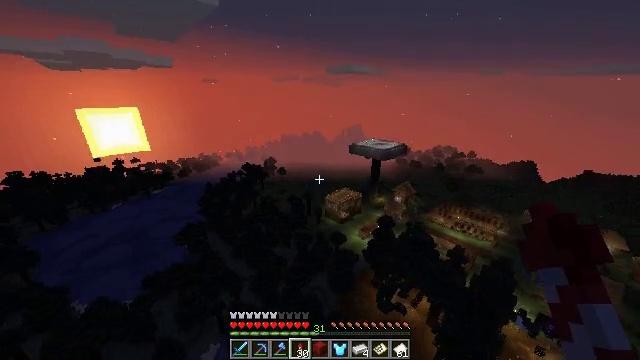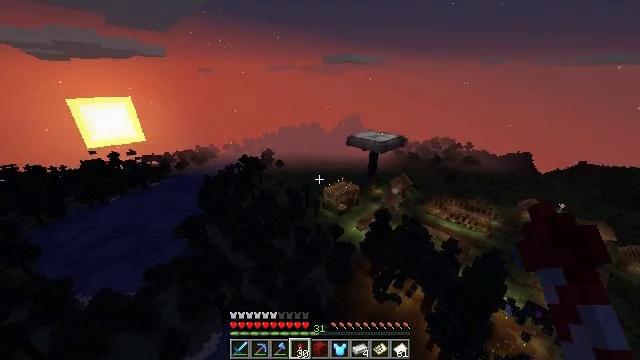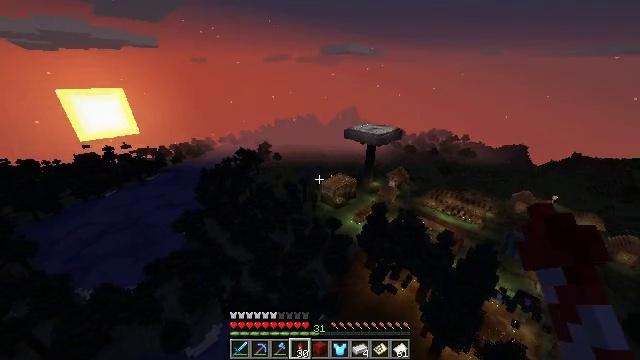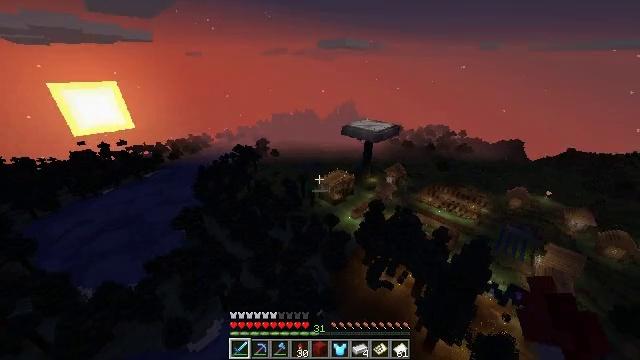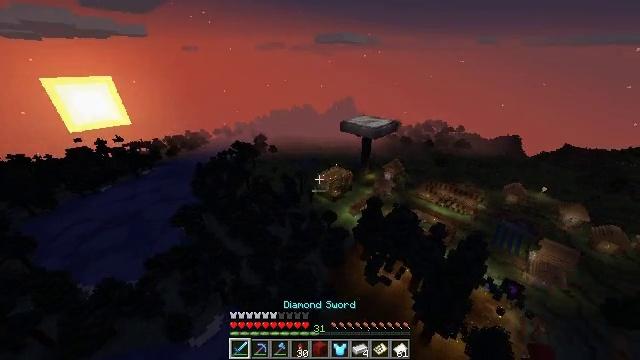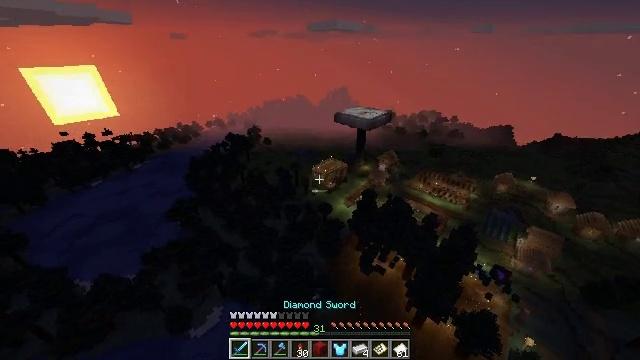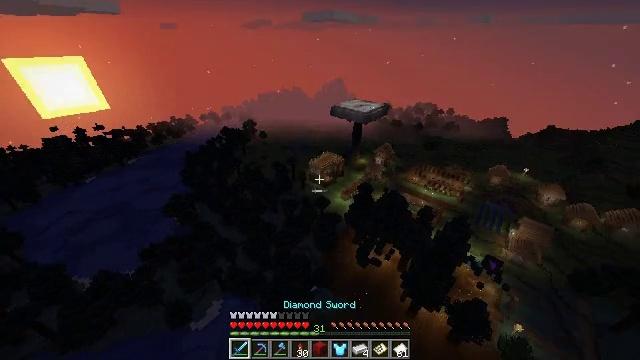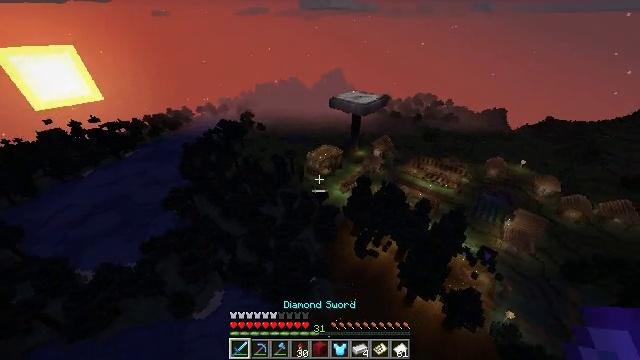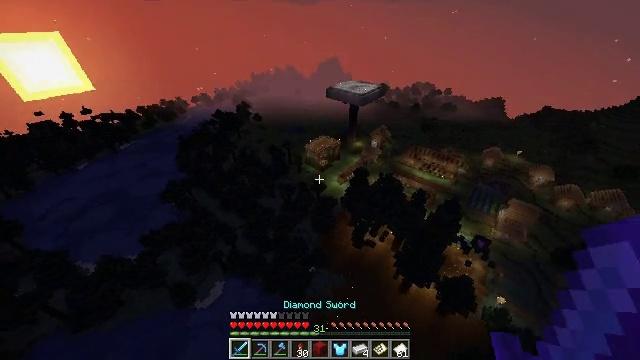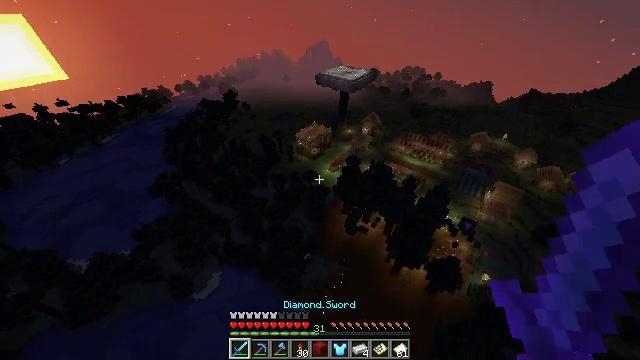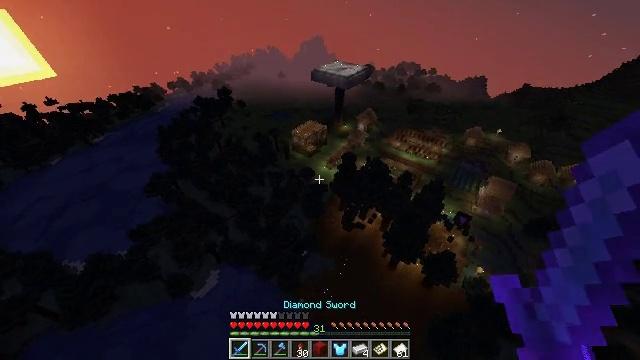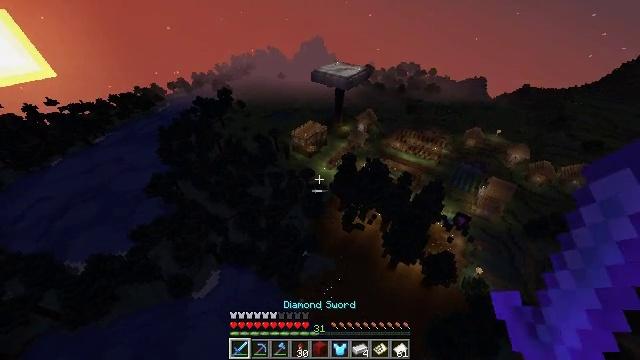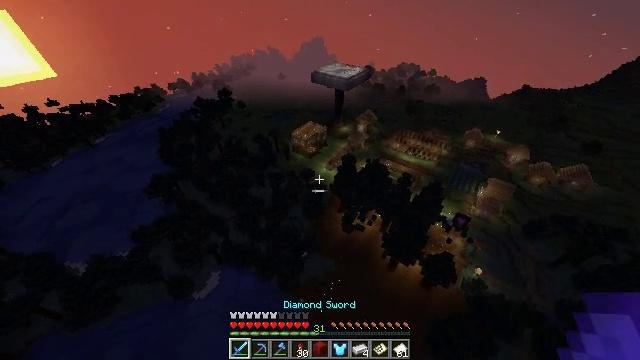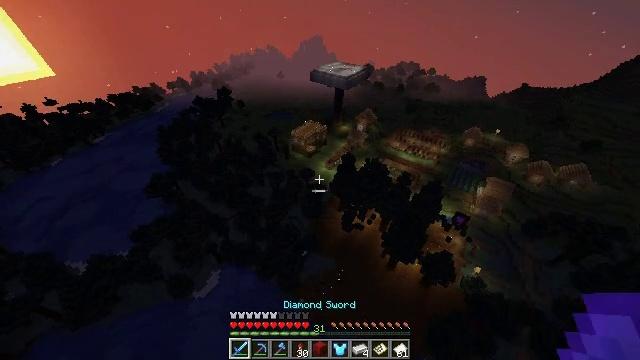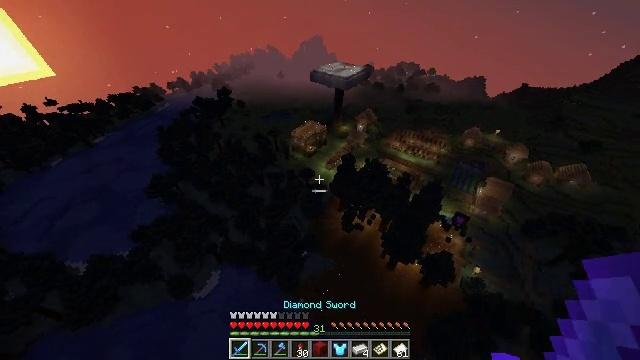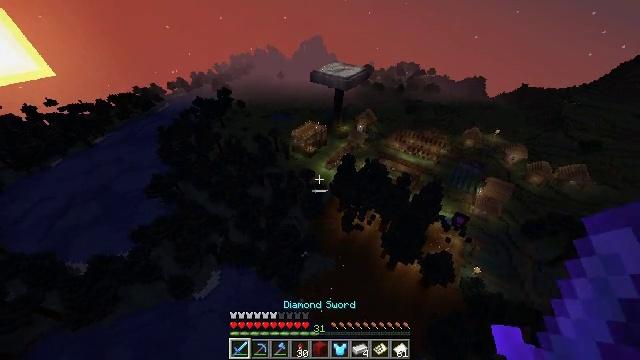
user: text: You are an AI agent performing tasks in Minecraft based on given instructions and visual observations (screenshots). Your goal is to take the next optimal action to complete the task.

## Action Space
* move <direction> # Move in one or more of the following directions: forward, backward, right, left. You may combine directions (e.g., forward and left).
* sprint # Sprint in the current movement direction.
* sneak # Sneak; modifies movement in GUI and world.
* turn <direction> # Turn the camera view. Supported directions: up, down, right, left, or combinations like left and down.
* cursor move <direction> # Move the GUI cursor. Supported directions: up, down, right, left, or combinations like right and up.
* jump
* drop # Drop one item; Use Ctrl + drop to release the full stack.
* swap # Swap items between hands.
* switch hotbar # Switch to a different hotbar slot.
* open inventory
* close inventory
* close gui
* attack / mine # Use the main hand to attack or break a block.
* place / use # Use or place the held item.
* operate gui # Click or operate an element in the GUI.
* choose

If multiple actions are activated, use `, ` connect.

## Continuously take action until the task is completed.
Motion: motion action
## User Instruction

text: Destroy the spruce leaves to get sticks and saplings.
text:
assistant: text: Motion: move forward, turn down
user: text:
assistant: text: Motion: move forward, turn down
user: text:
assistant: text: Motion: move forward, turn down, switch to hotbar 1
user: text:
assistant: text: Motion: move forward, turn down, switch to hotbar 1
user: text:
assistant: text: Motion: move forward, turn right and down, switch to hotbar 1
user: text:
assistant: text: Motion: move forward, turn right and down
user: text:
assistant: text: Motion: move forward, turn down
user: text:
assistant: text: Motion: move forward, turn down
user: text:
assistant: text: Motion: move forward, turn right and down
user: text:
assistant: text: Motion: move forward, turn right
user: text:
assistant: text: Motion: move forward
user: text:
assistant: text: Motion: move forward
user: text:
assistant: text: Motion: move forward
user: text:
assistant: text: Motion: move forward
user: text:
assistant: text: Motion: move forward
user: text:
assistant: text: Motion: move forward
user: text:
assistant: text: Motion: move forward
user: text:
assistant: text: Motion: move forward
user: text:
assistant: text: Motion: move forward
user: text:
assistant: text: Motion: move forward
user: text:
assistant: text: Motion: move forward
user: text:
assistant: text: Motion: move forward
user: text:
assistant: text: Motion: move forward
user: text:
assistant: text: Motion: move forward
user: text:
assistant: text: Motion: move forward
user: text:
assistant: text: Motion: move forward
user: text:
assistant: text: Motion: move forward, turn right
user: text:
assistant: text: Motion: move forward
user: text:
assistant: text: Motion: move forward
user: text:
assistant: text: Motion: move forward